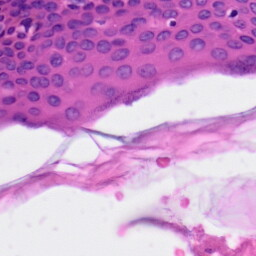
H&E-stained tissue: Skin